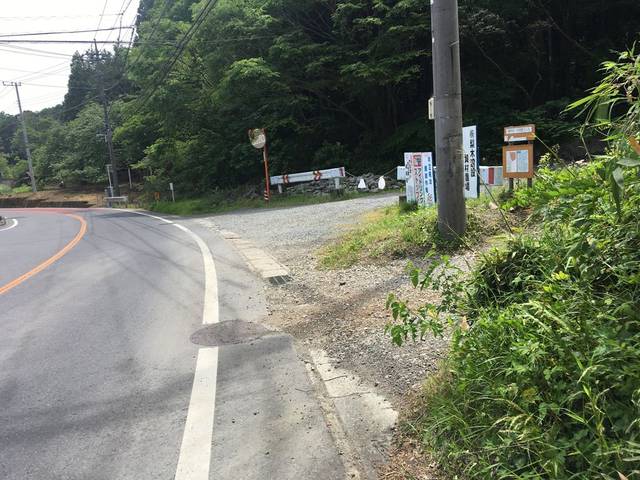
Region: Japan
Coordinates: 35.854, 139.303